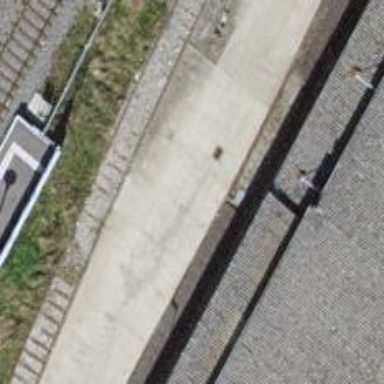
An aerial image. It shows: Single railway spur track.